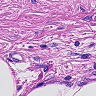
Metastatic tissue present: no